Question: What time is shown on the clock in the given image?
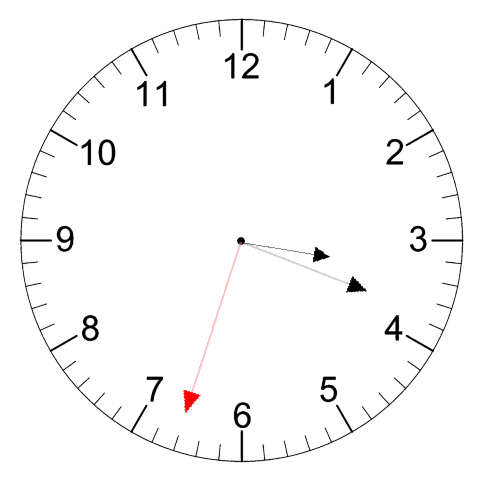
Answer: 03:18:33